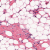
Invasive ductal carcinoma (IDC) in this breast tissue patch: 0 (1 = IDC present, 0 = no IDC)